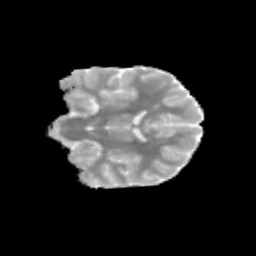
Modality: MD
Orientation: coronal
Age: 11
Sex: male
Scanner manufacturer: siemens
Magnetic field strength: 3 T
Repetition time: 3.8 s
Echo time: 0.07 s